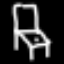
Label: chair